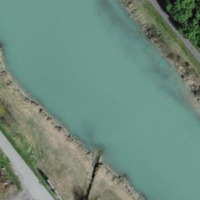
EUNIS habitat code: 15
Species observed at this site:
Prunus padus